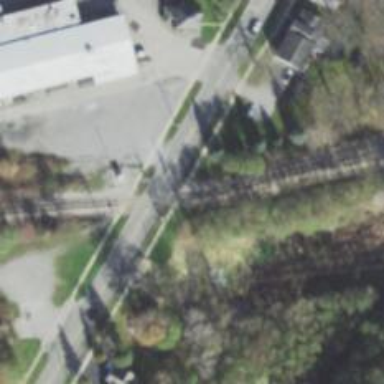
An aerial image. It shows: Railway spur service.